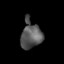
Tissue: skin
Cell type: Epithelial cells
Senescence score: 0.2873
Nuclear area (px): 553
Mean DAPI intensity: 87.792